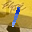
Label: 1